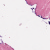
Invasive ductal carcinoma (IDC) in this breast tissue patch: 0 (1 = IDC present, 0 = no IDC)